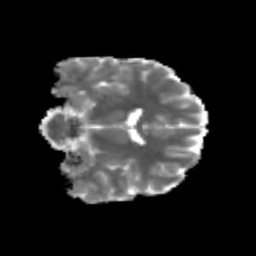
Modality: MD
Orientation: coronal
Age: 20
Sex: male
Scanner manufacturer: siemens
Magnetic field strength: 3 T
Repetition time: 3.5 s
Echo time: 0.125 s